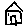
Label: house